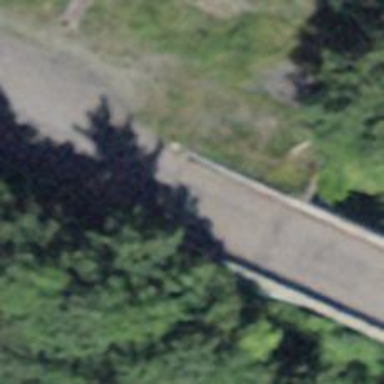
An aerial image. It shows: Unclassified road with asphalt surface. The road is on bridge with high-quality grading.